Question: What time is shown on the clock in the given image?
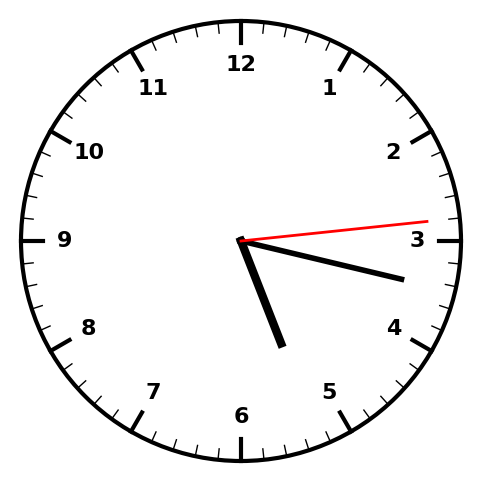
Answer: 05:17:14